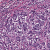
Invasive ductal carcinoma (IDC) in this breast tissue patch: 1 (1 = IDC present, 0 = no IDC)